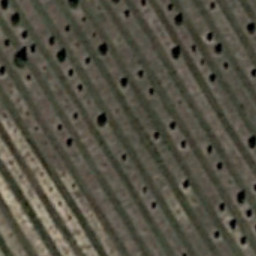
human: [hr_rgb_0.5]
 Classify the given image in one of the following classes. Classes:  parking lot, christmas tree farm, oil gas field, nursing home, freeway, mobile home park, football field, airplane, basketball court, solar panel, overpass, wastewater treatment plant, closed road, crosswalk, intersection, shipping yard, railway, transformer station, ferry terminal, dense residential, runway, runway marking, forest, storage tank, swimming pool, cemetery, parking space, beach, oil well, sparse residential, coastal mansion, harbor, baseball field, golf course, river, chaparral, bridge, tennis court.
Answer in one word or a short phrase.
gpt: christmas tree farm